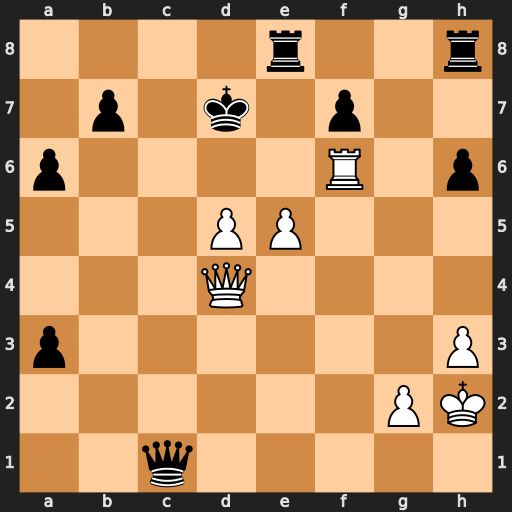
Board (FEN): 4r2r/1p1k1p2/p4R1p/3PP3/3Q4/p6P/6PK/2q5
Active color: w
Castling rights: -
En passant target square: -
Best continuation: Rxf7+ Kc8 Qa7 Re7 Qa8+ Kc7 Rxe7+ Kb6 Qxb7+ Ka5 Qc7+ Qxc7 Rxc7 Rb8 Rc1